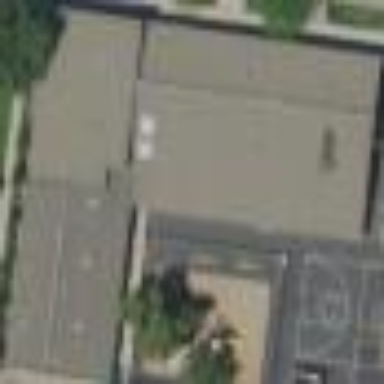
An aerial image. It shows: School building.